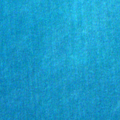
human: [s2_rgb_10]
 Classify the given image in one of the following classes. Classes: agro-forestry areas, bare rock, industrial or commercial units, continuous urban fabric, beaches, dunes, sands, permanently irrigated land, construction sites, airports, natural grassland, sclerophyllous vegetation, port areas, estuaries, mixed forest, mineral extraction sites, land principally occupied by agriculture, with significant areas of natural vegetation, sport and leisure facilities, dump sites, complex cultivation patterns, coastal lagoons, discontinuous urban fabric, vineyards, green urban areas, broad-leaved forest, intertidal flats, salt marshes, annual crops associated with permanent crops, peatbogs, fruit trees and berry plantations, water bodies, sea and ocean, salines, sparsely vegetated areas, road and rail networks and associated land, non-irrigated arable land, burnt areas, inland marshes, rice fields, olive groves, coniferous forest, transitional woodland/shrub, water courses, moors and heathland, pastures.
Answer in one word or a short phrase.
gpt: sea and ocean